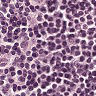
Metastatic tissue present: yes